Question: In my application one frame is there on which one button is there. If this button is clicked then second frame will open and it will take some data from the client. And after submitting (Submit Button on Second frame) these data, frame will close.I use JFrame for first frame.
These type of question previously asked on this site but lot of people say that use JDesktopPane, JDialog and other things. I am confused so please clearly specify what is the right way. currently I am using JFrame for first and second frame. But I know this is bad idea to use two Jframe in one application and second frame also not work in that way which I want.
If your answer is to use JDialog then please mention how I customize this.
I am attaching the look of second frame which help you guy to understand what I want in my application.

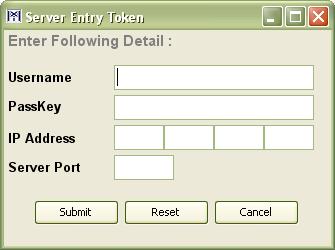
Answer: Use JDialog and make it modal. So when you call it you can process all the results just after cloging it in the same method.